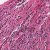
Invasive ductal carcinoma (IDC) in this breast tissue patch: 0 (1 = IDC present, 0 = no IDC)